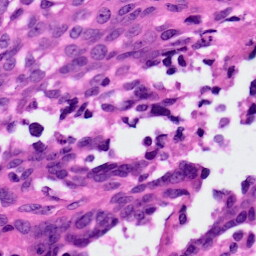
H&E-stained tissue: Ovarian